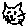
Label: cat